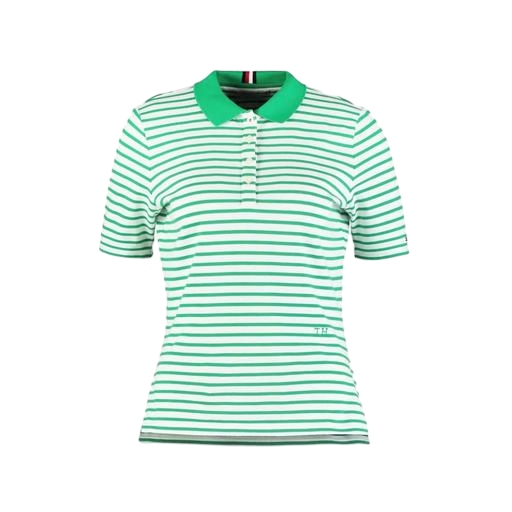
green skinny-fit stretch polo shirt, green skinny-fit polo shirt, green and white striped polo, white background